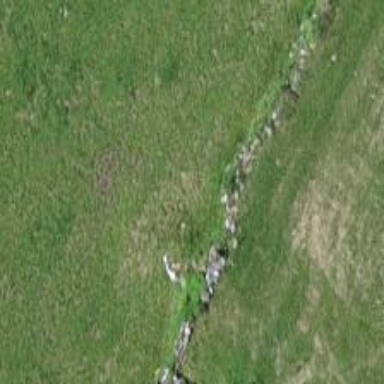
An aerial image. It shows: Wall made of dry stone.